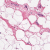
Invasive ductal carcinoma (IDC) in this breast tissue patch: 0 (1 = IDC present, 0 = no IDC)